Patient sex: F
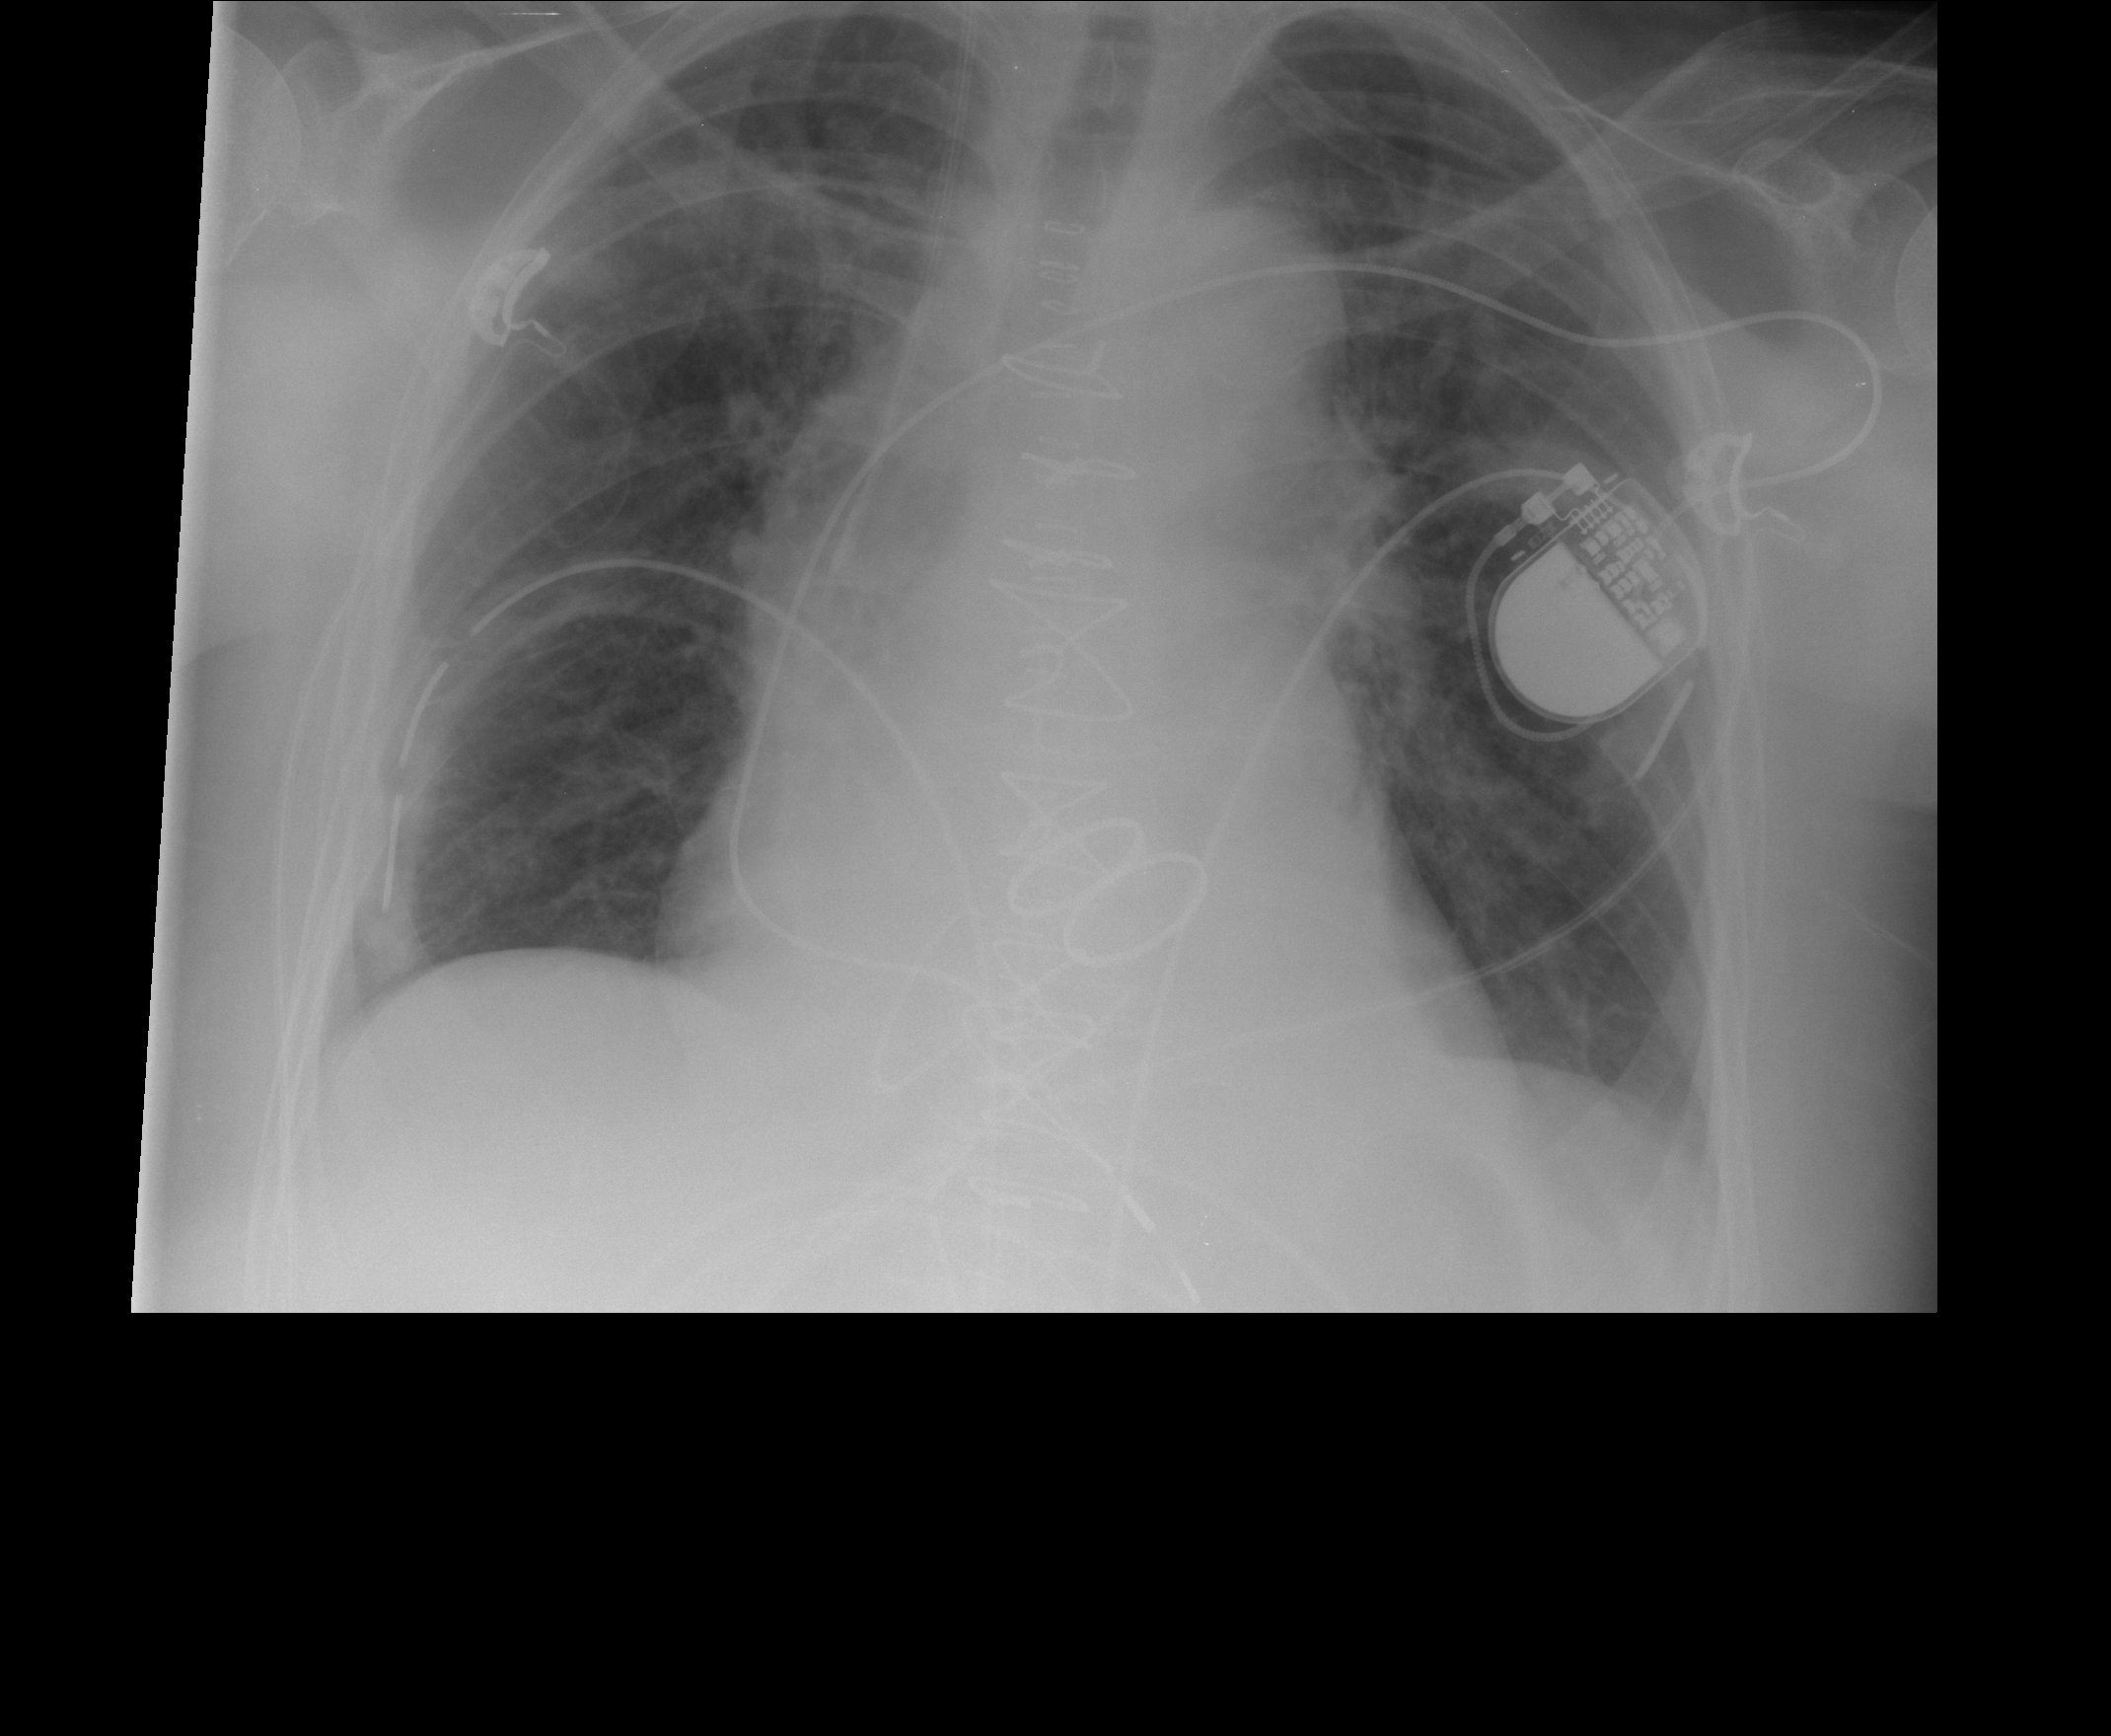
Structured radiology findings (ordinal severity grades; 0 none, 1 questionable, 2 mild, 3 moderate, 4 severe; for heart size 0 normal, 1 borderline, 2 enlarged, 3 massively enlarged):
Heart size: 1
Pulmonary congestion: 2
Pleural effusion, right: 0
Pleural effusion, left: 0
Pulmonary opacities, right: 1
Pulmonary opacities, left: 1
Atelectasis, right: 0
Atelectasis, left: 0